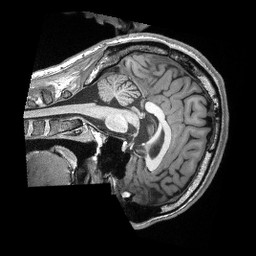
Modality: T1w
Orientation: sagittal
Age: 29
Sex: male
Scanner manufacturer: siemens
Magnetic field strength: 3 T
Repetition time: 2.3 s
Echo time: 0.00308 s